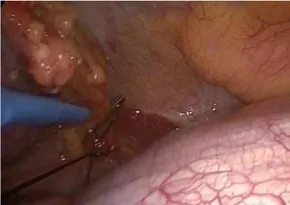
Intraoperative findings. C: The aberrant artery was ligated and clipped.
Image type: medical_photograph (other_medical_photograph)